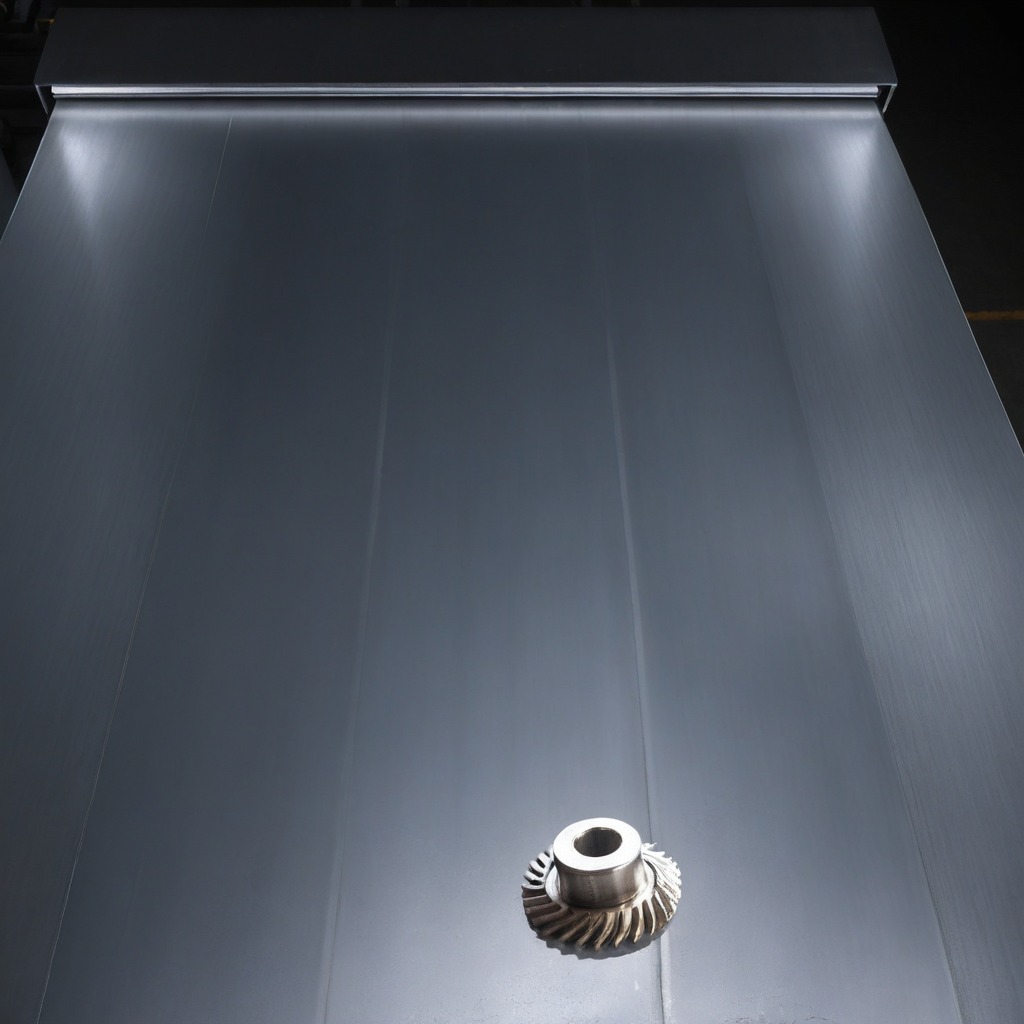
A steel gear with teeth is lying on a clean empty table in a basement in the evening soft directional lighting on the tabletop realistic grain studio-quality clarity centered framing